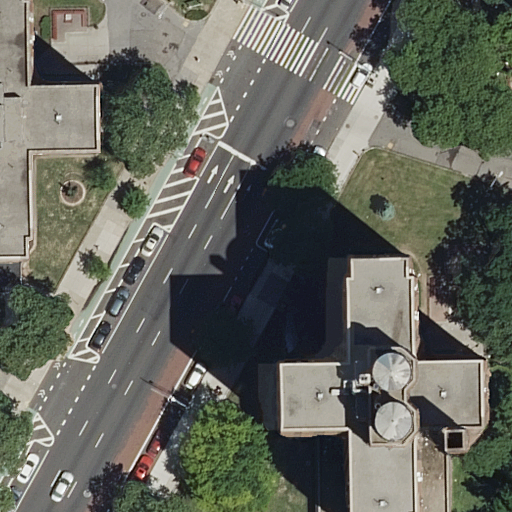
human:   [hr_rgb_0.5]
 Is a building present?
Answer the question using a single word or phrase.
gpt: yes

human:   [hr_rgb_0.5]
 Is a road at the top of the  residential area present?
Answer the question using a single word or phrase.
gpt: no

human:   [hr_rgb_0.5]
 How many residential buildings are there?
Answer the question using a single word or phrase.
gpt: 2

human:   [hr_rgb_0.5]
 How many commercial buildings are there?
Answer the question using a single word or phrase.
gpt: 0

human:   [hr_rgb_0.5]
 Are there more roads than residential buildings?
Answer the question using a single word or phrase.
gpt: yes

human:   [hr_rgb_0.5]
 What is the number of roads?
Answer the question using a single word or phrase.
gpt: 3

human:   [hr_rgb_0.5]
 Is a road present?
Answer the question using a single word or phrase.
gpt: yes

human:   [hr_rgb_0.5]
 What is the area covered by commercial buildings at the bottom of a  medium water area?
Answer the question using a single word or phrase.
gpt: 0m2

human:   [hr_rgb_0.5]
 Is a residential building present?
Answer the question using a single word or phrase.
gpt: yes

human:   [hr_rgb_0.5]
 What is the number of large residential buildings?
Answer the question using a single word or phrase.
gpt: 1

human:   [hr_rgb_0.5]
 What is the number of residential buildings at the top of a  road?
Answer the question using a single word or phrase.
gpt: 0

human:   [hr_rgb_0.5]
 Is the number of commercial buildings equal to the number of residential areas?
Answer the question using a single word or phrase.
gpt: no

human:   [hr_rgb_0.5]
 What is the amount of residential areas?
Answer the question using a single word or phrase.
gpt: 1

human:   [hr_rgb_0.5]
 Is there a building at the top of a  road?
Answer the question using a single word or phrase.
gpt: no

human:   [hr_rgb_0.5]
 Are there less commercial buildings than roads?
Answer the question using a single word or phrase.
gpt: yes

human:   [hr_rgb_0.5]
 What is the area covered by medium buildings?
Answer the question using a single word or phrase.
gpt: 283m2

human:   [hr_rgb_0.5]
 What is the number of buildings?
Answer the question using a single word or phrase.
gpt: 2

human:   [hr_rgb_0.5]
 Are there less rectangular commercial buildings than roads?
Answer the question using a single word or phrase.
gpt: yes

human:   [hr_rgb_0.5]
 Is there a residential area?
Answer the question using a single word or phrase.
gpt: yes

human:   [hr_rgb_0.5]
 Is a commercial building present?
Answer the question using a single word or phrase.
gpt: no

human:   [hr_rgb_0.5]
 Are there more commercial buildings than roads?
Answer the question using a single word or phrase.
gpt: no

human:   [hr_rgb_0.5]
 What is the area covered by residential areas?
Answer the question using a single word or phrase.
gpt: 9174m2

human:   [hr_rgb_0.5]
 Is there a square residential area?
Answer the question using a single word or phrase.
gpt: no

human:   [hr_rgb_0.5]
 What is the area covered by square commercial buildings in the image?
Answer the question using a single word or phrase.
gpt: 0m2

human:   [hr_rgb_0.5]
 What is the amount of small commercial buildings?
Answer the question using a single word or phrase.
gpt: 0

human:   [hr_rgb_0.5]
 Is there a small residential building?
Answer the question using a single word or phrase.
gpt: no

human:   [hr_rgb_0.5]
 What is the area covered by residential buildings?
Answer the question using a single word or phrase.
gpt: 824m2

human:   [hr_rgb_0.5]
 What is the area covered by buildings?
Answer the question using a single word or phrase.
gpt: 824m2

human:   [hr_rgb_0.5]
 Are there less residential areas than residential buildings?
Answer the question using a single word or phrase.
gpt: yes

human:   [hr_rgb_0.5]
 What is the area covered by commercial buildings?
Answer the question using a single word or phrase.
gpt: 0m2

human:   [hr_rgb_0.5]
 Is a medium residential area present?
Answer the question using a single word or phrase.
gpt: no

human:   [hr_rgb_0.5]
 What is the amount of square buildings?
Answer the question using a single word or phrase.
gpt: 0

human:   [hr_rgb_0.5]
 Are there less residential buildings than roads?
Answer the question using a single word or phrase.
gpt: yes

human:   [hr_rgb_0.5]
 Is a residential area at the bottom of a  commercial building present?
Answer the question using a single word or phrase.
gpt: no

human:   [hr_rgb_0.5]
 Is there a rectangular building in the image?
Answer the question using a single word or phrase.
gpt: no

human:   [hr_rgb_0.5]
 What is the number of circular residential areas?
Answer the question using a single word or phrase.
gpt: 0

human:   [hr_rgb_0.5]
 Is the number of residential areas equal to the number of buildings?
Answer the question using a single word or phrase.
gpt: no

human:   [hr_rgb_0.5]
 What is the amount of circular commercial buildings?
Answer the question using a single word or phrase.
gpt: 0

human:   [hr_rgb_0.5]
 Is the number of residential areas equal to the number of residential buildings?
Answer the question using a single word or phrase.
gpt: no

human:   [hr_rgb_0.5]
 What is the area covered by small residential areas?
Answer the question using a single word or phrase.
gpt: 0m2

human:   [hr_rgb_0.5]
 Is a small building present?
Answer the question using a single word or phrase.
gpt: no

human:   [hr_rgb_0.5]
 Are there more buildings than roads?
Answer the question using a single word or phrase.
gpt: no

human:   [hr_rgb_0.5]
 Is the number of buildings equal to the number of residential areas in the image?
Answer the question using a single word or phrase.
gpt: no

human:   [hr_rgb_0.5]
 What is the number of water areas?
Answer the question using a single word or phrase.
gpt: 0

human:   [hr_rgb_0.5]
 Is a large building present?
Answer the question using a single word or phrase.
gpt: yes

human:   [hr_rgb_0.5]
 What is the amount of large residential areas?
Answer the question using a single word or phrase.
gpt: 1

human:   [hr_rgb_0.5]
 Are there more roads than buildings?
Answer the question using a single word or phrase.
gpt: yes

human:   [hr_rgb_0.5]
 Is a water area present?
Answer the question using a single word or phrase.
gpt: no

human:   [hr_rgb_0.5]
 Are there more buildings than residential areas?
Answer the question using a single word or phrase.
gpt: yes

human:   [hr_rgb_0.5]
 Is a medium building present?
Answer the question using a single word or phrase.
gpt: yes

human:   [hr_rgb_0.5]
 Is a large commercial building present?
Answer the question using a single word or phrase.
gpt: no

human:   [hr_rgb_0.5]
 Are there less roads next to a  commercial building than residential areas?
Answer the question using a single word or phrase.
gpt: yes

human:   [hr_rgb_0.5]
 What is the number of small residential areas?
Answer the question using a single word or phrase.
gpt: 0

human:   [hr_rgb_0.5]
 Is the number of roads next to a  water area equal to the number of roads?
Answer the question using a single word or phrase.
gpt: no

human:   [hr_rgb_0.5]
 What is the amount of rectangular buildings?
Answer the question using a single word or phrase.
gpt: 0

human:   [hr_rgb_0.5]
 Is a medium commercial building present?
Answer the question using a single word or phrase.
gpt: no

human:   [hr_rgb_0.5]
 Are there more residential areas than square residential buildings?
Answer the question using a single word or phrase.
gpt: yes

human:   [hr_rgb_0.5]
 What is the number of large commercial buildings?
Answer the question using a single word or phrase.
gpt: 0

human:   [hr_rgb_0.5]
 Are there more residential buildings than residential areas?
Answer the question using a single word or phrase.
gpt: yes

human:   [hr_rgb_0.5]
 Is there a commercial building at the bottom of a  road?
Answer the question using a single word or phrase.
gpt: no

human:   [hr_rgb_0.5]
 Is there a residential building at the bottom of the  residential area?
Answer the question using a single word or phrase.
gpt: yes

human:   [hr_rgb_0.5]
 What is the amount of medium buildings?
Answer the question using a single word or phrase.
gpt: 1

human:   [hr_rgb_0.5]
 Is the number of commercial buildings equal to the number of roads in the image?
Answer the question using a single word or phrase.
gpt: no

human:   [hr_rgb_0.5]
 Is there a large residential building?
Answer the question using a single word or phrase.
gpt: yes